Question:
as the image shows , after installing the powerline for vim, some symbols are not working.
For searching google i thought there maybe problems with the patch fonts. But after trying i cannot solve this problem. Could someone help me?
'''
Environment: Mac OSX 10.8.2, iTerm2.
'''
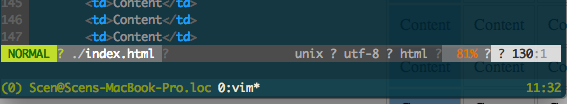
Answer: See "<URL>" issue.